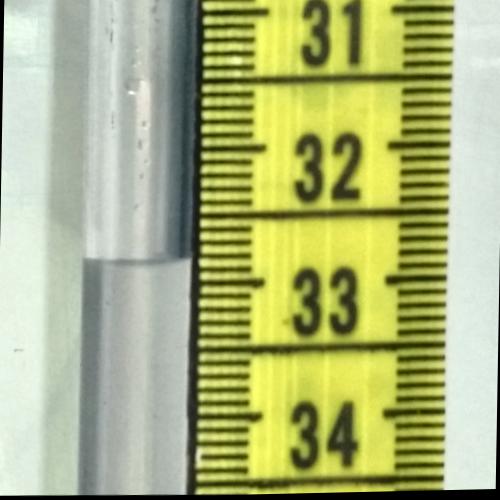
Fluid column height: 32.8 cm